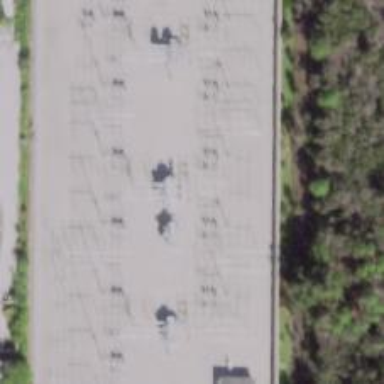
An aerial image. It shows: Switch for power supply.